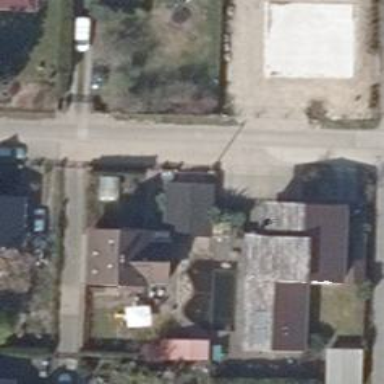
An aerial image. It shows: Residential road with concrete surface.